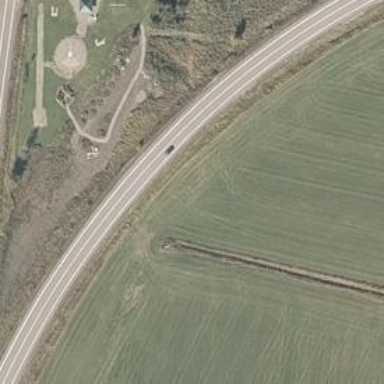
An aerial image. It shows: Rest area along the road.